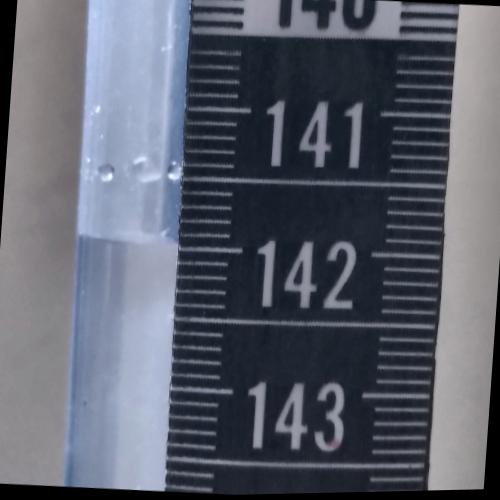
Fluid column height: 142.0 cm